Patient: sex M, age 57
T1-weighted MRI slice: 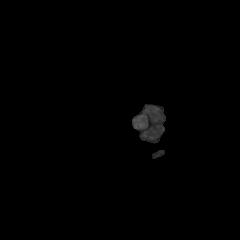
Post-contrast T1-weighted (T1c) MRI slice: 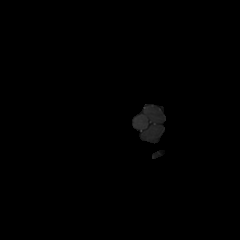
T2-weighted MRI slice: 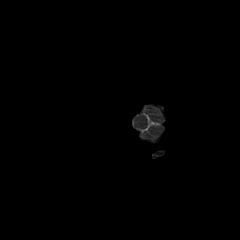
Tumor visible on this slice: no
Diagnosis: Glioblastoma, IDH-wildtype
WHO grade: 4